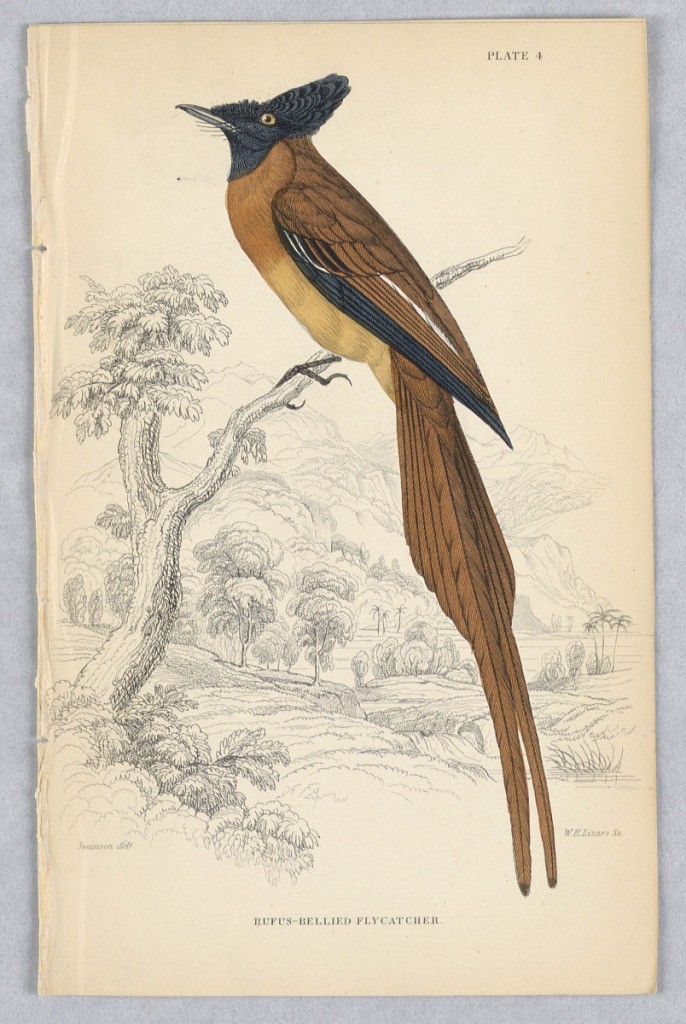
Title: Rufus-Bellied Flycatcher, Plate 4 from Birds of Western Africa
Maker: William Home Lizars, Scottish, 1788 - 1859
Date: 1837
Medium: Engraving, brush and watercolor on paper
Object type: Print
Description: Long-tailed brown bird with partially black wings and a black head and crest. Perched on a branch with plain and mountains beyond. Title and artists' names below.